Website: home-depot
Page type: store-pickup
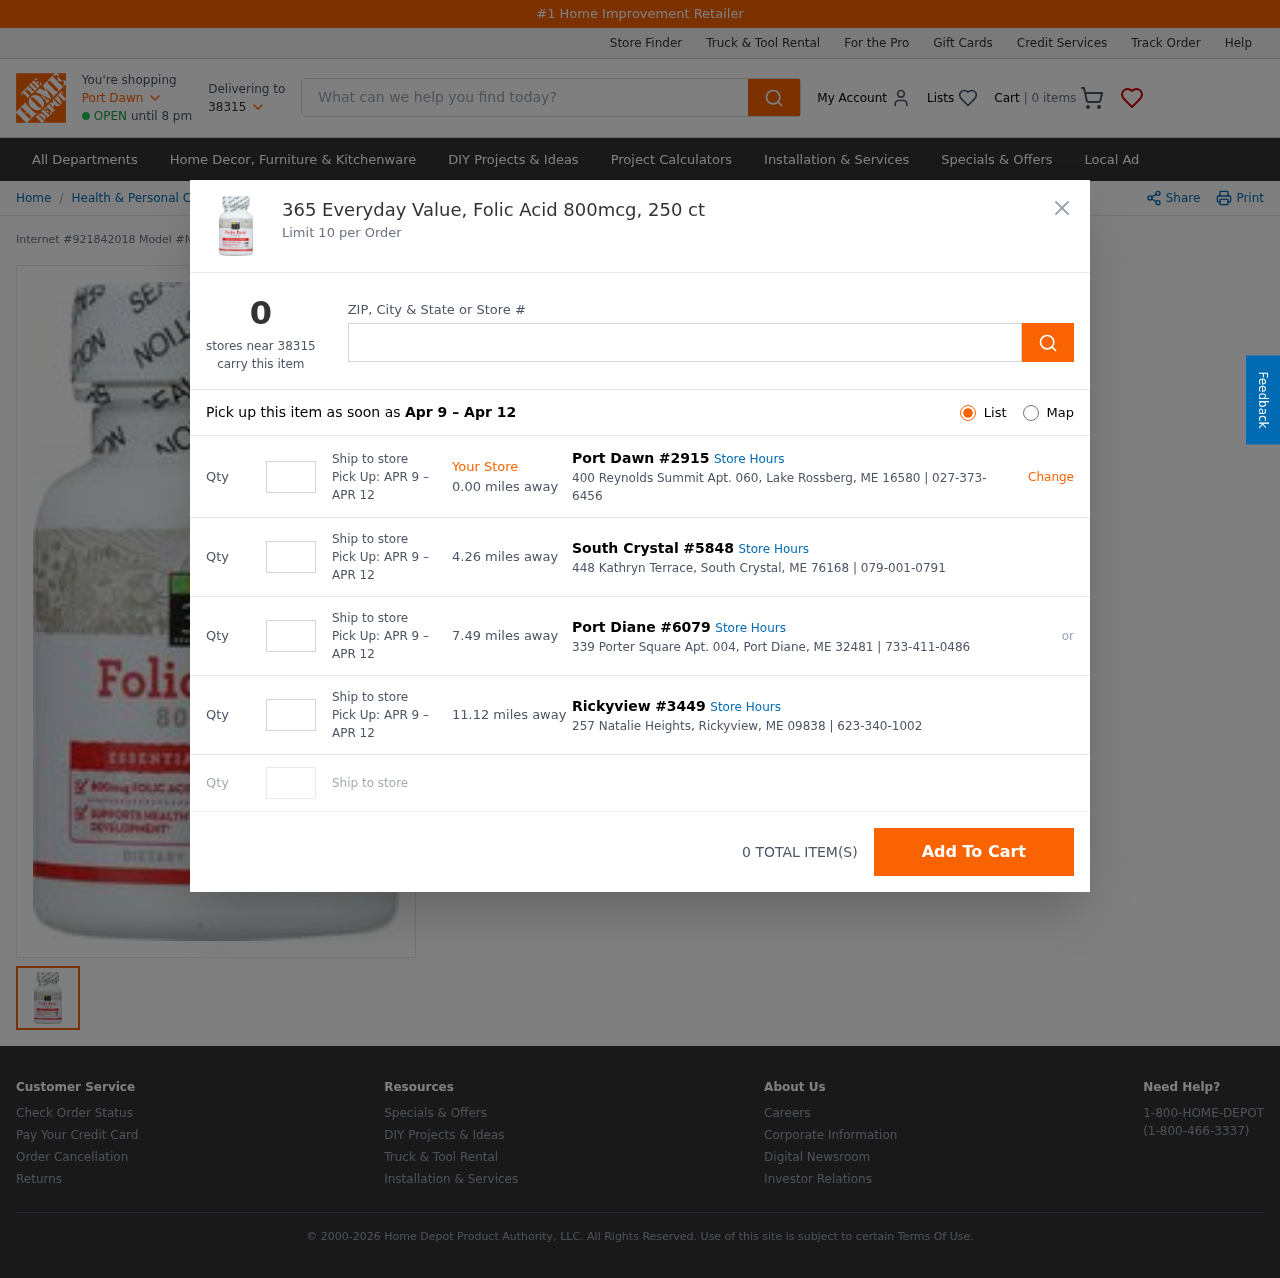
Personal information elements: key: PII_CITY
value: Port Dawn
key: PII_LOCATION1_CITY_STATE_ZIP
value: Lake Rossberg, ME 16580
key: PII_LOCATION1_STREET
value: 400 Reynolds Summit Apt. 060
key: PII_LOCATION2_CITY
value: South Crystal
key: PII_LOCATION2_CITY_STATE_ZIP
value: South Crystal, ME 76168
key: PII_LOCATION2_STREET
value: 448 Kathryn Terrace
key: PII_LOCATION3_CITY
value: Port Diane
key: PII_LOCATION3_CITY_STATE_ZIP
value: Port Diane, ME 32481
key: PII_LOCATION3_STREET
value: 339 Porter Square Apt. 004
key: PII_LOCATION4_CITY
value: Rickyview
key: PII_LOCATION4_CITY_STATE_ZIP
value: Rickyview, ME 09838
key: PII_LOCATION4_STREET
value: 257 Natalie Heights
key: PII_POSTCODE
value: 38315
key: PII_LOCATION1_PHONE
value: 027-373-6456
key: PII_LOCATION2_PHONE
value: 079-001-0791
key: PII_LOCATION3_PHONE
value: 733-411-0486
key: PII_LOCATION4_PHONE
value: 623-340-1002
Product elements: key: PRODUCT1_BREADCRUMB
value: Health & Personal Care
Vitamins & Dietary Supplements
Vitamins
B Vitamins
Folic Acid
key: PRODUCT1_NAME
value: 365 Everyday Value, Folic Acid 800mcg, 250 ct
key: PRODUCT_INTERNET_NUMBER
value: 921842018
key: PRODUCT_MODEL_NUMBER
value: MW_OHW165689
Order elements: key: ORDER_NUM_ITEMS
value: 0
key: ORDER_PICKUP_DATE_RANGE
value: APR 9 – APR 12
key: ORDER_PICKUP_DATE_RANGE
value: Apr 9 – Apr 12
Search elements: key: HEADER_SEARCH
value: What can we help you find today?
Other elements: key: STORE1_DISTANCE
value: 0.00
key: STORE1_NUMBER
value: #2915
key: STORE2_DISTANCE
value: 4.26
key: STORE2_NUMBER
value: #5848
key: STORE3_DISTANCE
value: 7.49
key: STORE3_NUMBER
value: #6079
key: STORE4_DISTANCE
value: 11.12
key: STORE4_NUMBER
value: #3449